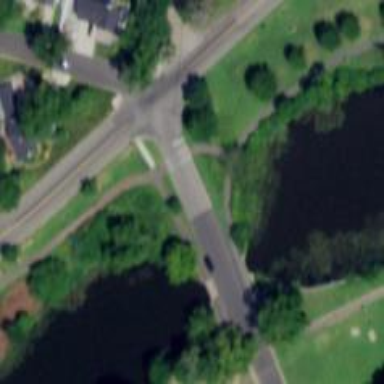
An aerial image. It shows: Asphalt footway with zebra crossing. The footway is shared with cyclists.